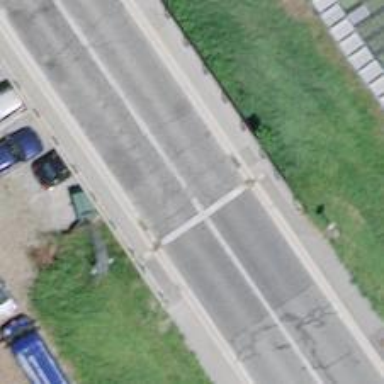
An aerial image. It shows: Residential road with asphalt surface and embankment.